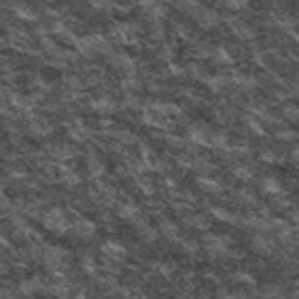
Label: frost